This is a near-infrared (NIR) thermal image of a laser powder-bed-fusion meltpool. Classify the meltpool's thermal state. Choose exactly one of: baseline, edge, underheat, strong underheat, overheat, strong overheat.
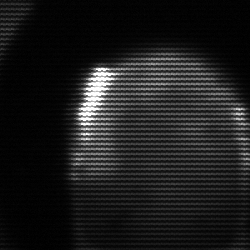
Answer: edge